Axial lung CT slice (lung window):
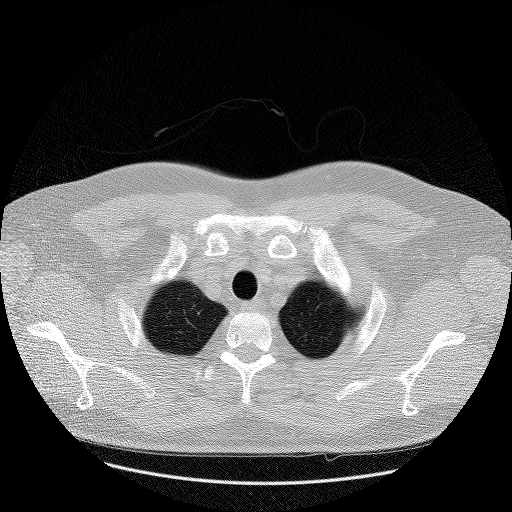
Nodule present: no